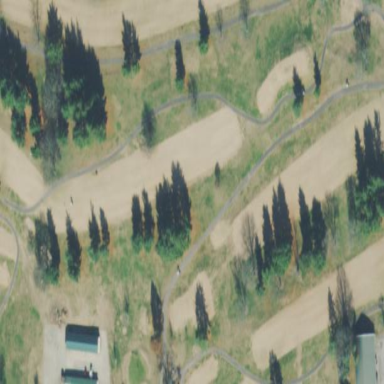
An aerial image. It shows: Scenic golf fairway.